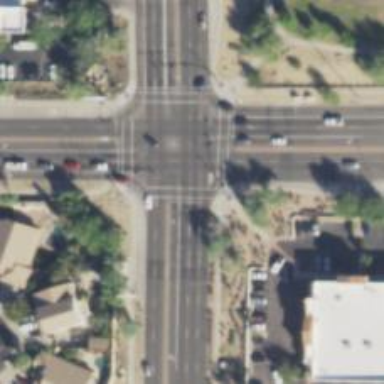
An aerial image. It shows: Crossing on the road.